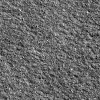
Atmospheric dust classification: not_dusty